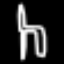
Label: chair